Field crop: maize
Growth stage: 1
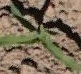
Species: maize